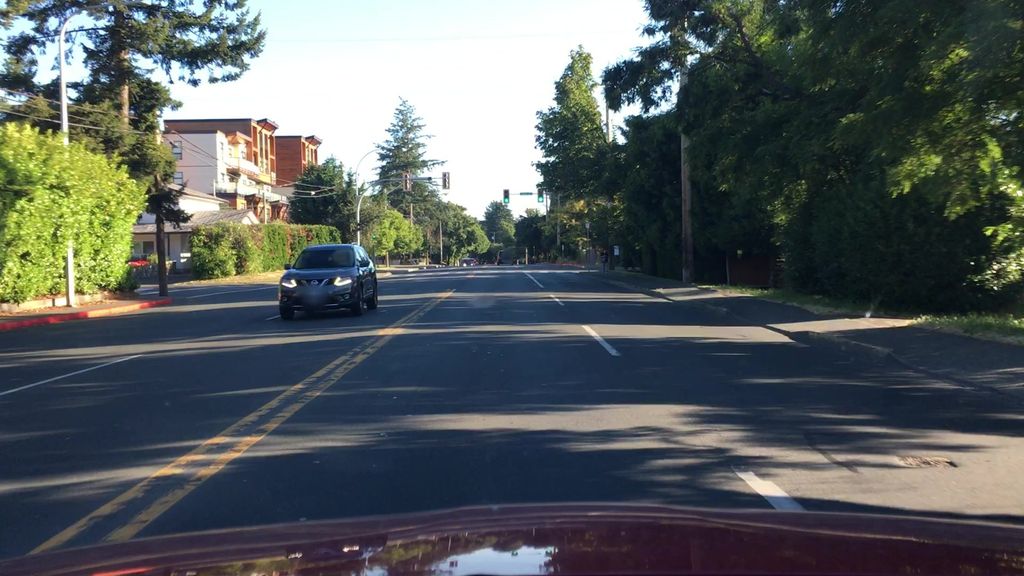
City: victoria